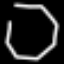
Label: octagon